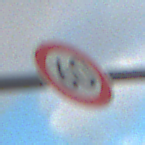
Verkehrszeichen: Geschwindigkeit60
Umgebung: Outdoor, RoadRail
Tageszeit: SunriseSunset
Wetter: PartlyCloudy
Licht: Natural
Jahreszeit: NotSpecified
Kontrast: LowContrast